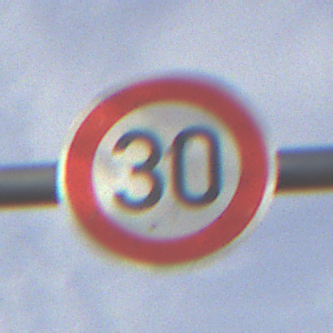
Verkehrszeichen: Geschwindigkeit30
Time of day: MorningAfternoon
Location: Outdoor (Suburban)
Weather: PartlyCloudy
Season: NotSpecified
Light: Natural